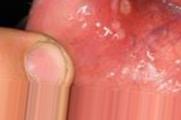
Condition: Mouth Ulcer